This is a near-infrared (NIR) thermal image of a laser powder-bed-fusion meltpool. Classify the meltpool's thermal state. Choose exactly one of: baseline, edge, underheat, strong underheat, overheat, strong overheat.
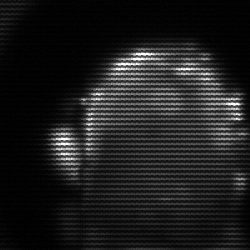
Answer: baseline